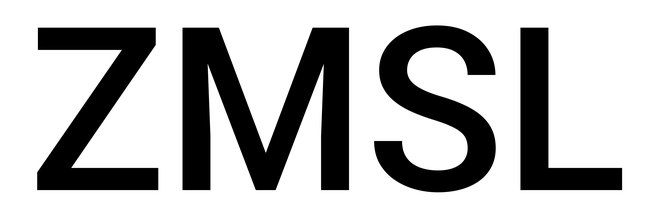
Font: Roboto_Medium